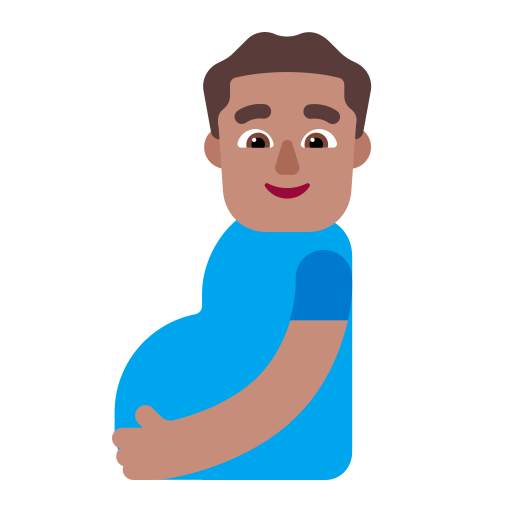
pregnant man flat